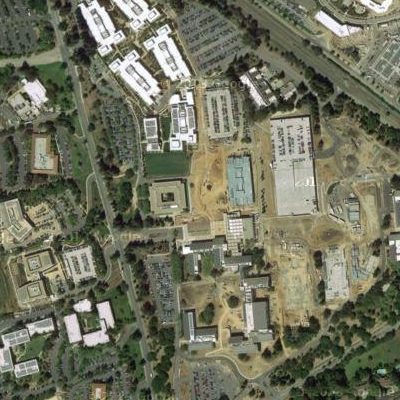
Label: Industry